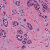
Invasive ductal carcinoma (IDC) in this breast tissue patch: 1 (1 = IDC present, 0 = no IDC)